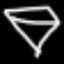
Label: diamond